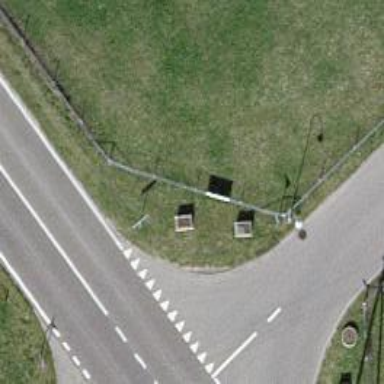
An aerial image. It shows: Fence.